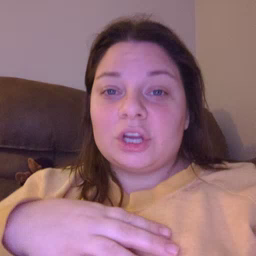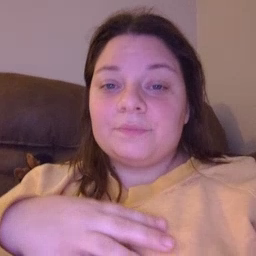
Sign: weus